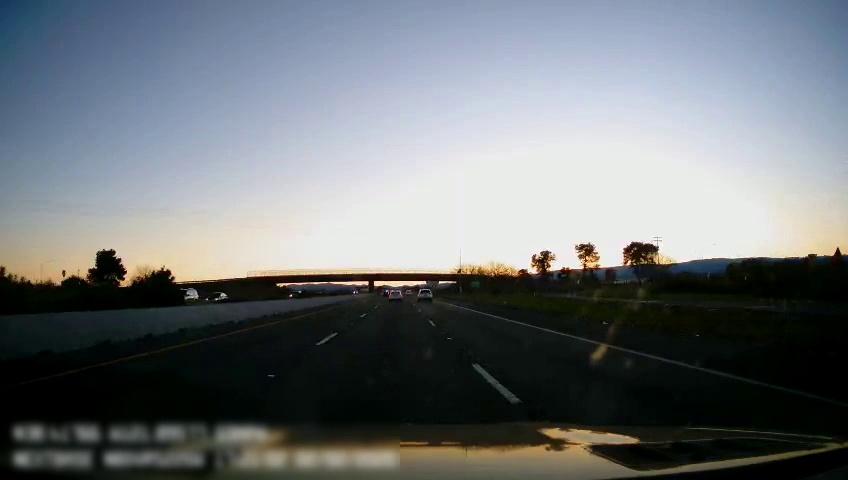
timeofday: Day
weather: Sunny
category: Drivable Space
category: Vehicles | Car
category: Vehicles | SUV
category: Vehicles | SUV
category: Vehicles | Car
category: Lanes | Current Lane
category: Lanes | Current Lane
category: Lanes | Alternate Lane
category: Lanes | Alternate Lane